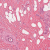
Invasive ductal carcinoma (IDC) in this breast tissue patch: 1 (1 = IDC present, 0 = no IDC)